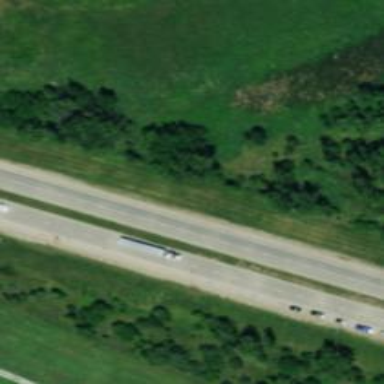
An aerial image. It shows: Primary highway.